Question: I'm making a card game, where I need the cards to "flip over". To be first face down and then flip around, so the face is up. I've made a nice animation to do it and it works nicely, except that half of the view is hidden behind the layer behind during the animation (see screenshot).
When the animation is done, the card view stacks nice on top of the other views.

'''
- (void)setFaceDirection:(BOOL)up{
if(up && !self.faceUp){
self.faceUp = up;
[self flip:@"in"];
}else if(!up && self.faceUp){
self.faceUp = up;
[self flip:@"out"];
}
}
- (void)flip:(NSString *)direction{
NSLog(@"flip");
[NSTimer scheduledTimerWithTimeInterval:0.0 target:self selector:@selector(firstFlip) userInfo:nil repeats:NO];
[NSTimer scheduledTimerWithTimeInterval:1.2 target:self selector:@selector(secondFlip) userInfo:nil repeats:NO];
}
- (void)firstFlip{
[CATransaction begin];
CAAnimation* anim1 = [self createAnimDirection:@"in"];
[CATransaction commit];
//add perspective
CATransform3D mt = CATransform3DIdentity;
mt.m34 = 1.0/1000;
mt = CATransform3DTranslate(mt, 0.0f, 0.0f, 0.01f);
CALayer* lr = [self layer];
lr.transform = mt;
NSPoint ap = {0.5,0.0}; // Begin from OS X Mountain Lion ancorPoint by default at 0,0;
lr.anchorPoint = ap;
// animation delegate to this class to handle message on its completion
anim1.delegate = self;
CGPoint center = CGPointMake(CGRectGetMidX(self.frame), self.frame.origin.y);
// lr.position = center;
[CATransaction begin];
[lr addAnimation:anim1 forKey:@"flip"];
[CATransaction commit];
}
- (void)secondFlip{
[CATransaction begin];
CAAnimation* anim1 = [self createAnimDirection:@"out"];
[CATransaction commit];
//add perspective
CATransform3D mt = CATransform3DIdentity;
mt.m34 = 1.0/1000;
mt = CATransform3DTranslate(mt, 0.0f, 0.0f, 0.01f);
CALayer* lr = [self layer];
lr.transform = mt;
NSPoint ap = {0.5,0}; // Begin from OS X Mountain Lion ancorPoint by default at 0,0;
lr.anchorPoint = ap;
// animation delegate to this class to handle message on its completion
anim1.delegate = self;
CGPoint center = CGPointMake(CGRectGetMidX(self.frame), self.frame.origin.y);
lr.position = center;
[CATransaction begin];
[lr addAnimation:anim1 forKey:@"flip"];
[CATransaction commit];
}
- (CAAnimation*) createAnimDirection:(NSString *) direction
{
double from = 0.0;
double to = M_PI/2;
if ([direction isEqualToString:@"in"]){
[self setImage:[NSImage imageNamed:@"Card_Background"]];
}else{
from = -M_PI/2;
to = 0.0;
[self setImage:self.faceImage];
}
NSString* sRotation;
sRotation = @"transform.rotation.y";
CABasicAnimation* ba = [CABasicAnimation animationWithKeyPath:sRotation];
ba.fromValue = [NSNumber numberWithFloat:from];
ba.toValue = [NSNumber numberWithFloat:to];
CAAnimationGroup *animationGroup = [CAAnimationGroup animation];
animationGroup.animations = [NSArray arrayWithObjects:ba, nil];
animationGroup.timingFunction = [CAMediaTimingFunction functionWithName:kCAMediaTimingFunctionEaseInEaseOut];
animationGroup.duration = 1.2;
animationGroup.fillMode = kCAFillModeForwards;
animationGroup.removedOnCompletion = NO;
return animationGroup;
}
- (void)animationDidStop:(CAAnimation *)theAnimation finished:(BOOL)flag{
if(flag){
if (self.faceUp){
[self setImage:self.faceImage];
}else{
[self setImage:[NSImage imageNamed:@"Card_Background"]];
}
}
}
'''
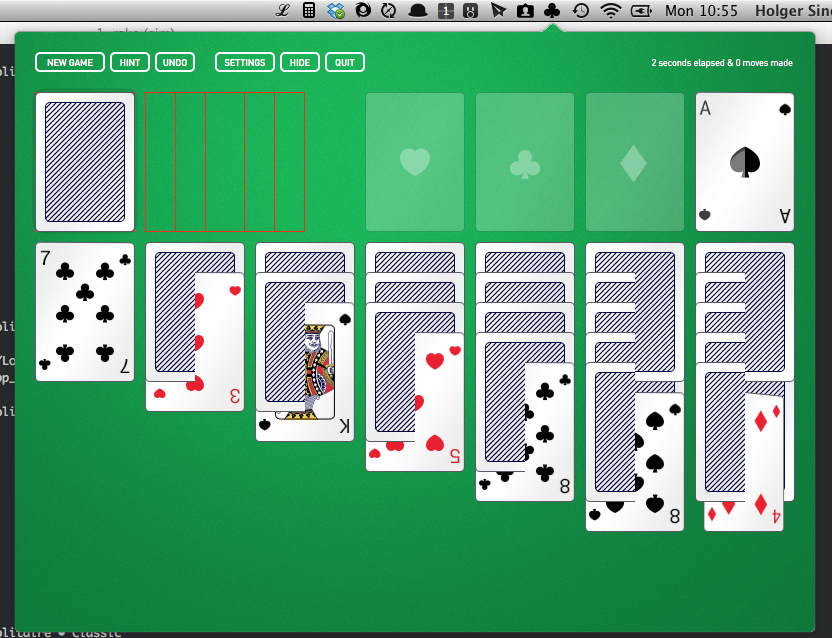
Answer: I ended up messing around with the xIndex of the cards, so now it works.
I've changed the code so much that I can't post it here though.